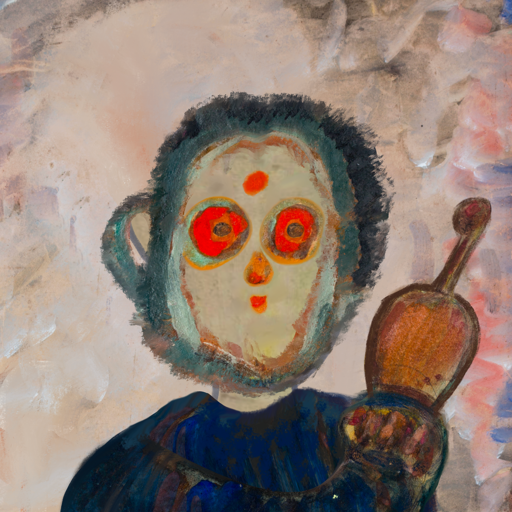
Background: Roy_Bahadur, Head And Neck Front: Hill_Girl, Face Front: Sisters, Bust: Pipe, Hair Front: Boggyland, Head Accessory: Blank, Second Necklace: Blank, Necklace: Blank, Baby: Blank